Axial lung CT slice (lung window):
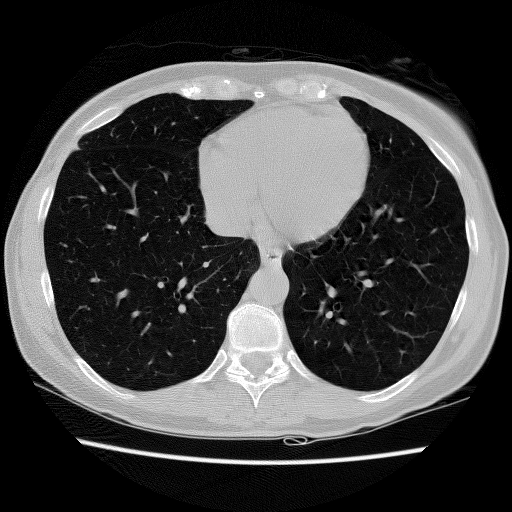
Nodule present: no